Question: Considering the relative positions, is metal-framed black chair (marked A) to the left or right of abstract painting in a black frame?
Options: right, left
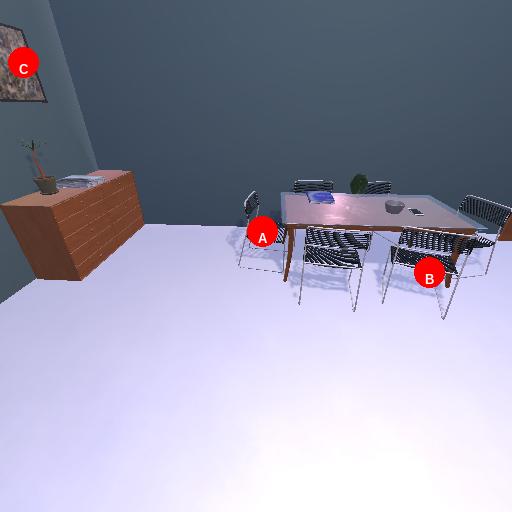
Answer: right